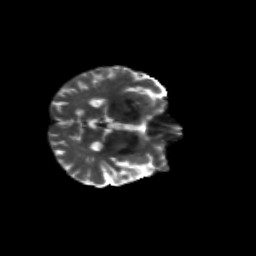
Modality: T2w
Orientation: axial
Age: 68
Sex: male
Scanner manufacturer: siemens
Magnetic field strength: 3 T
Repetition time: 4.71 s
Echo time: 0.0906 s